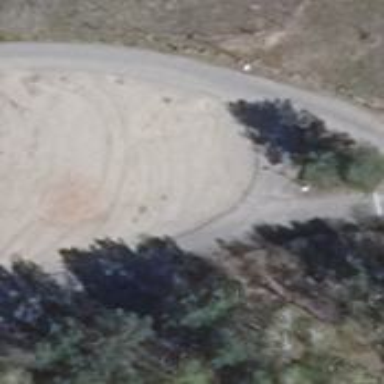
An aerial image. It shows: Emergency access point on the road.